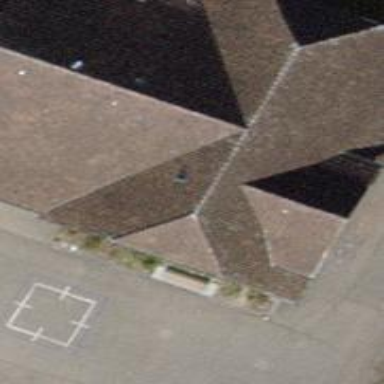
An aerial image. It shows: School building.